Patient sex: F
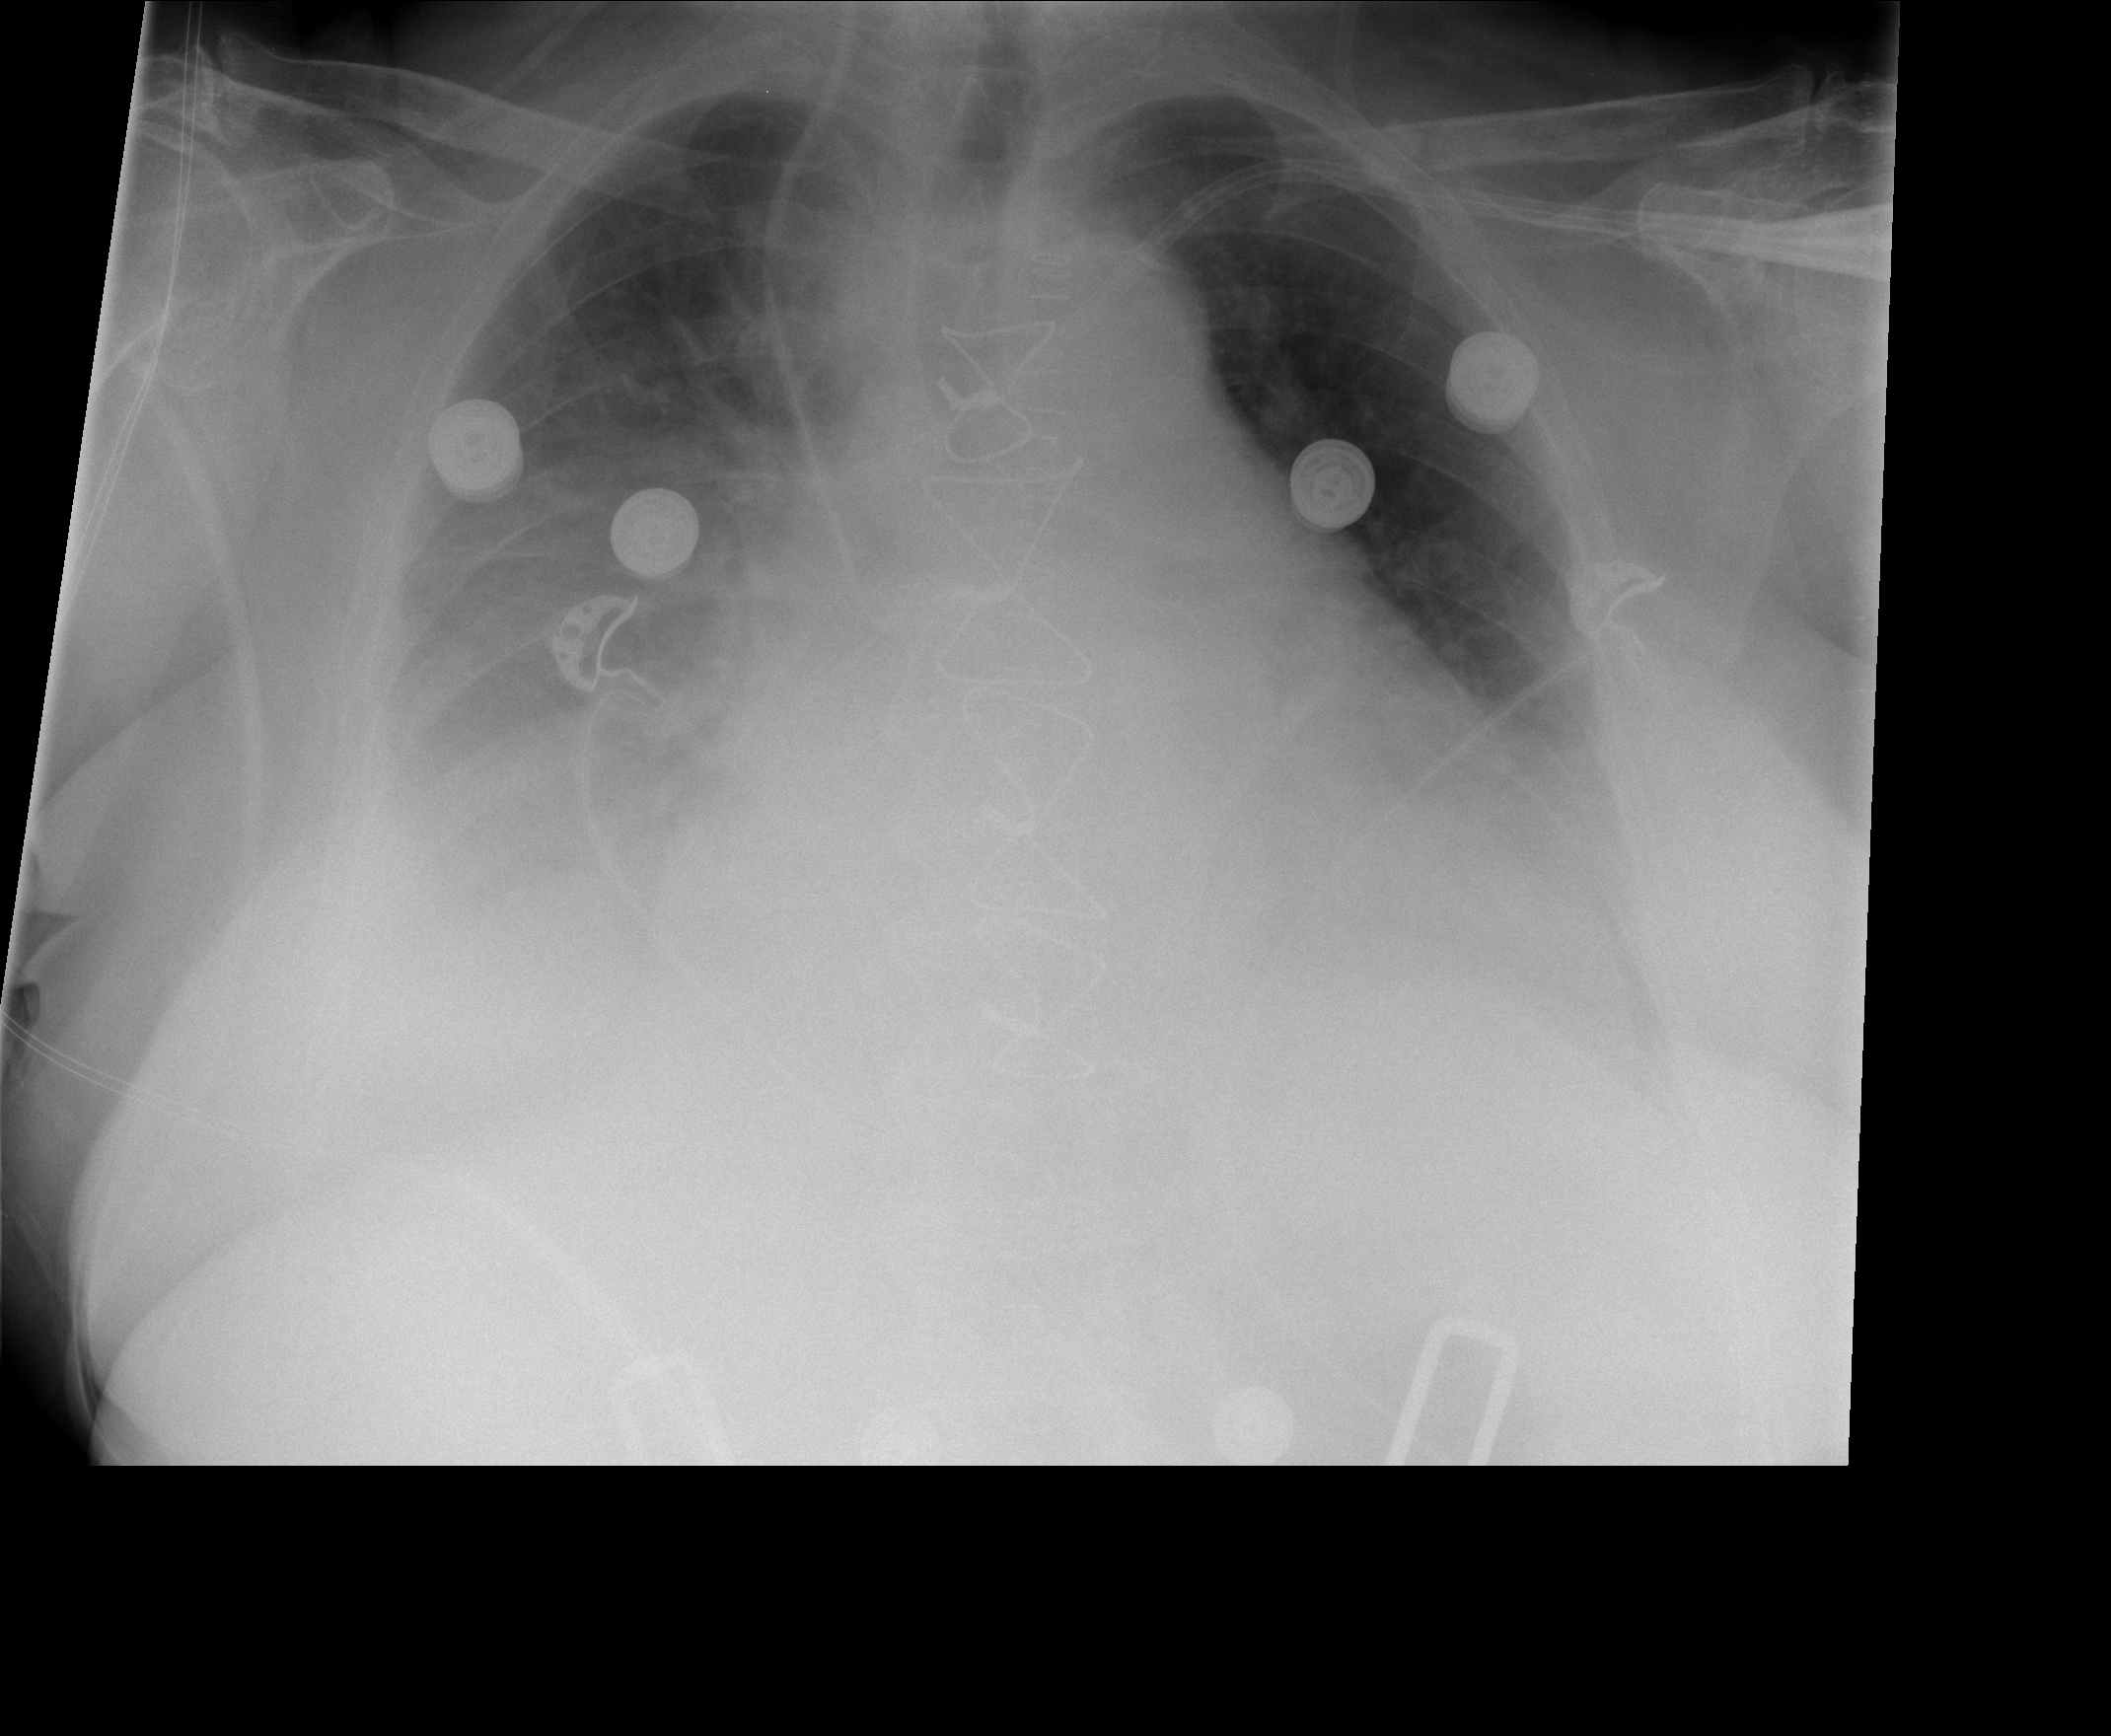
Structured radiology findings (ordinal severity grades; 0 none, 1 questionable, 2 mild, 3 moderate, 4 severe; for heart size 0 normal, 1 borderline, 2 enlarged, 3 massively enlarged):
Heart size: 3
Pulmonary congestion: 0
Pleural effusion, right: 3
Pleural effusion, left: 2
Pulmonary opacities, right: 0
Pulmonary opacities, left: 0
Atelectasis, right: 2
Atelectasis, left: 2